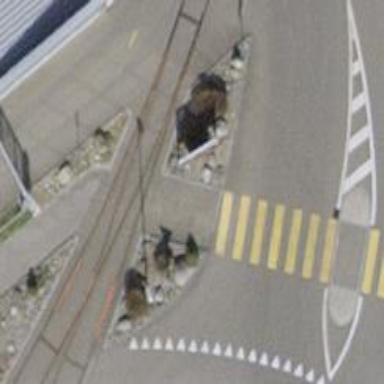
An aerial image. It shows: Crossing for the railway.